Interaction volume radius: 10 \u00c5
Interaction volume height: 40 \u00c5
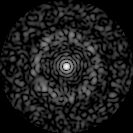
Disorder parameter: 0.8382